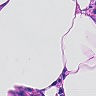
Metastatic tissue present: no